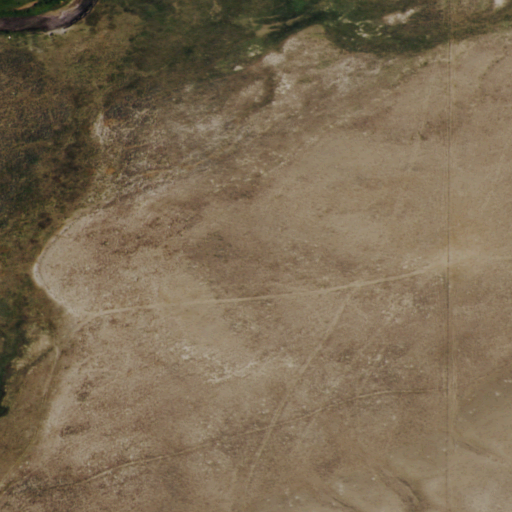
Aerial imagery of valley in Wyoming named Ladysmith Draw containing shrub, herbaceous wetlands, and woody wetlands